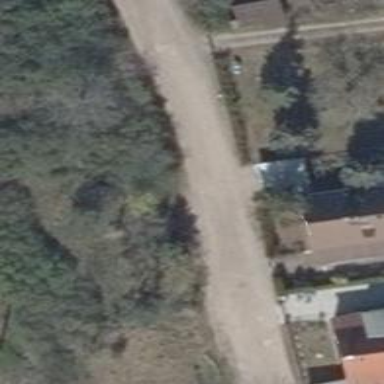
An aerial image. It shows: Residential road with compacted surface.